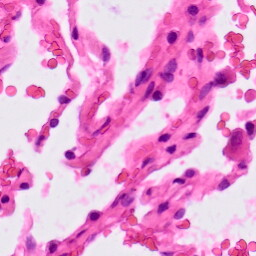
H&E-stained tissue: Lung